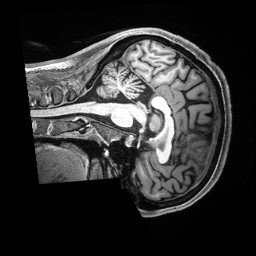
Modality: T1w
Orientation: sagittal
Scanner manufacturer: siemens
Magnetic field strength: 3 T
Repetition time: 2.5 s
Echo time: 0.00231 s